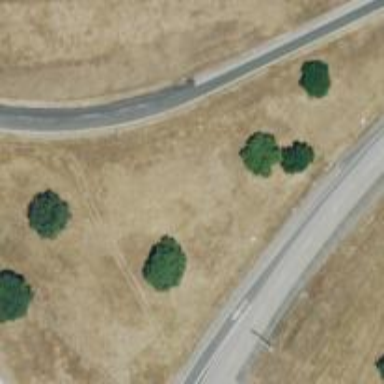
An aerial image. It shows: Cycleway.